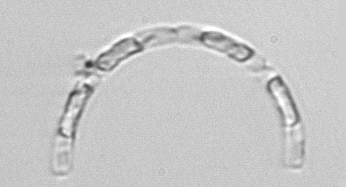
Label: Guinardia_striata